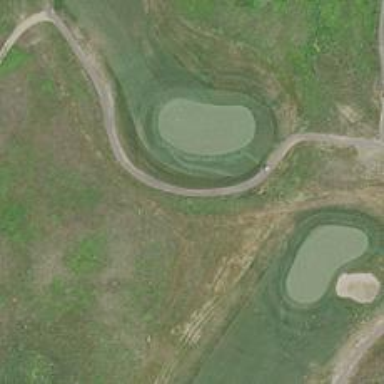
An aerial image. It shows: Path for golf carts.